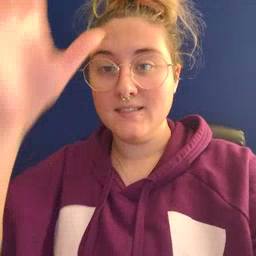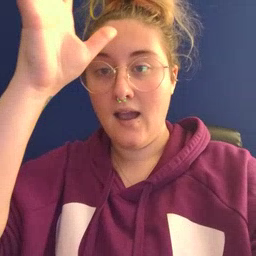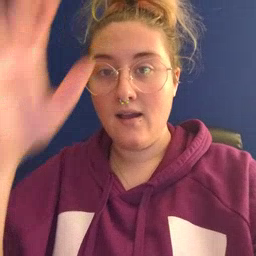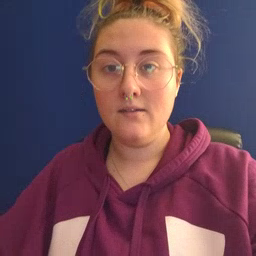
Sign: dad